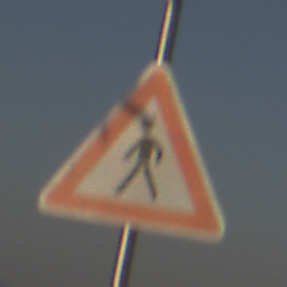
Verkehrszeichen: FussgaengerRechts
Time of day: SunriseSunset
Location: Outdoor (Nature)
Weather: Clear
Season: NotSpecified
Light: Natural